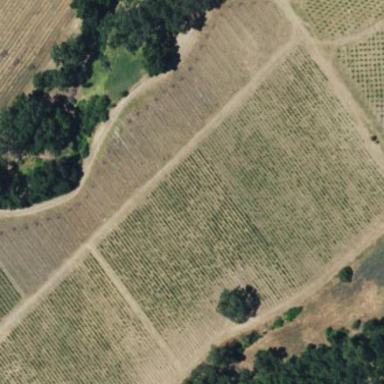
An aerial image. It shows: Beautiful vineyard in the countryside.